Field crop: tomato
Growth stage: 1
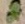
Species: solanum